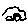
Label: car